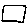
Label: square